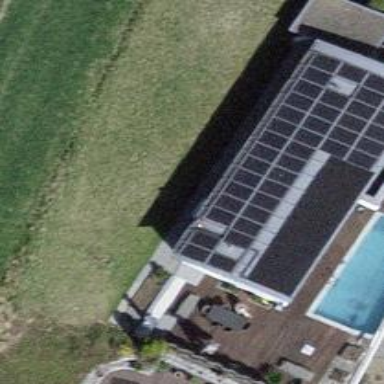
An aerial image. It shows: Solar power generator with photovoltaic panels.